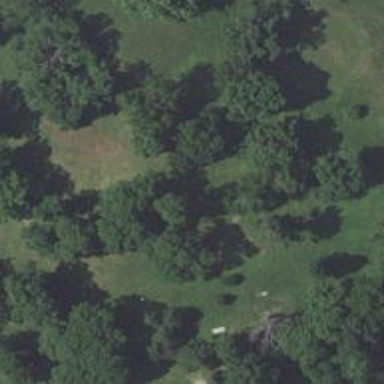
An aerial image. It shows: Disc golf tee.